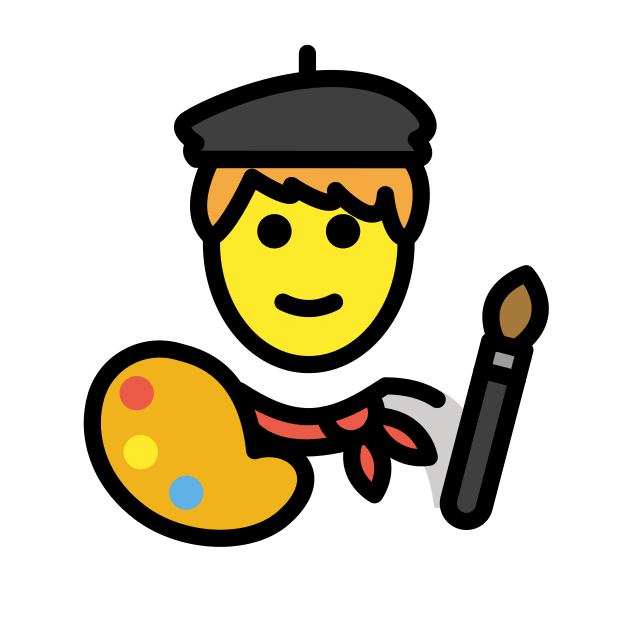
man artist